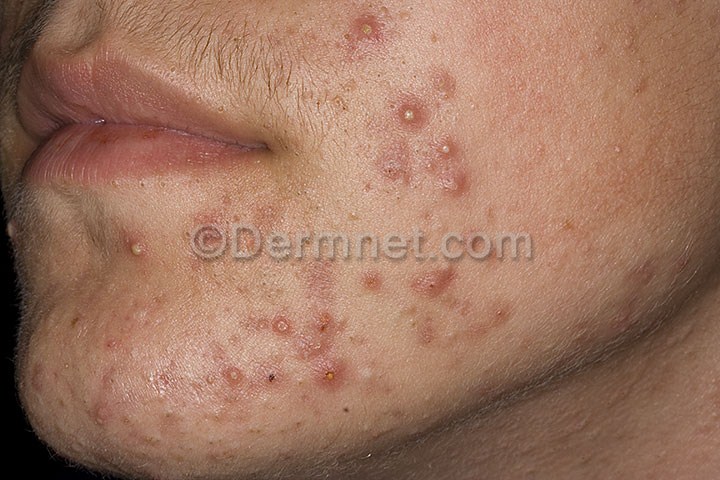
Disease: Acne and Rosacea Photos